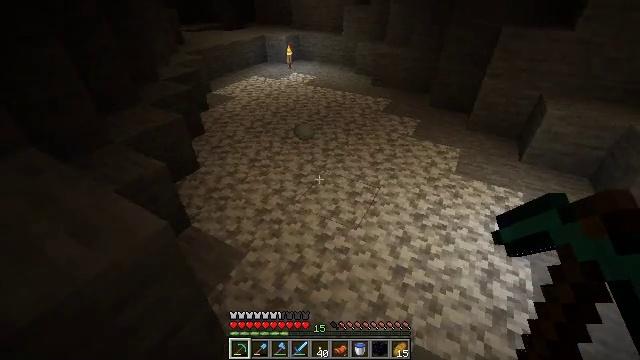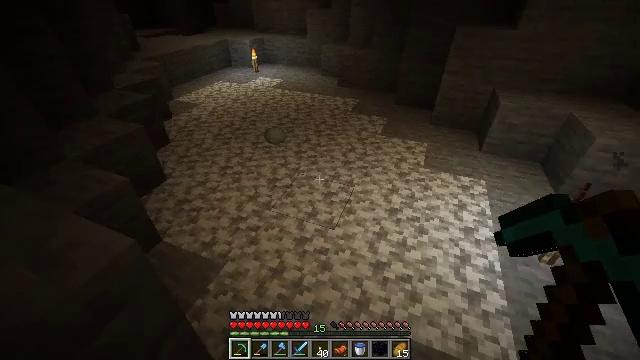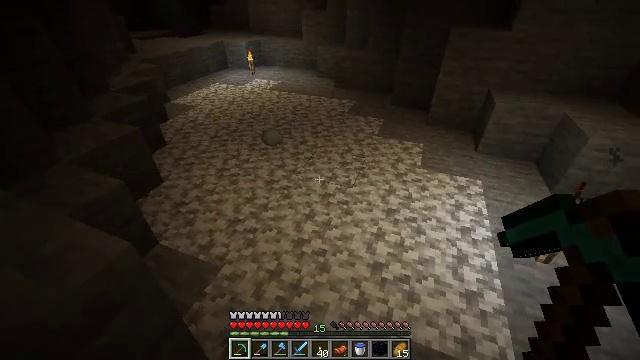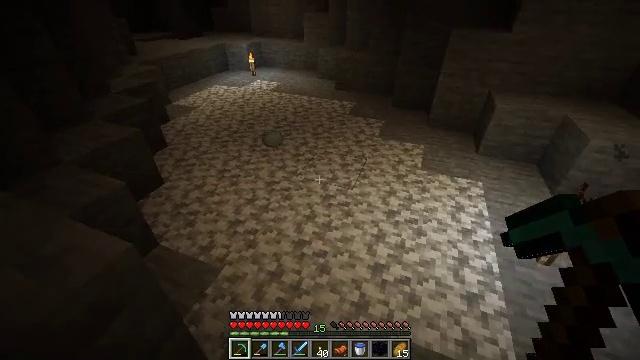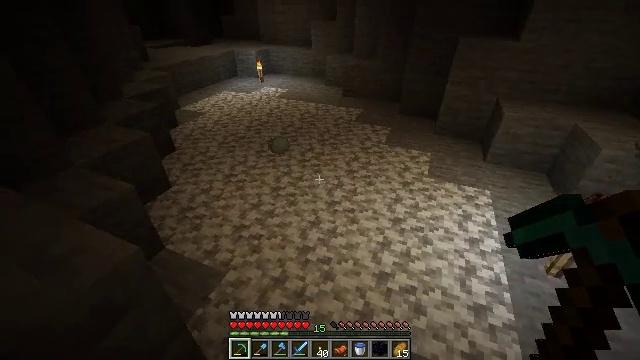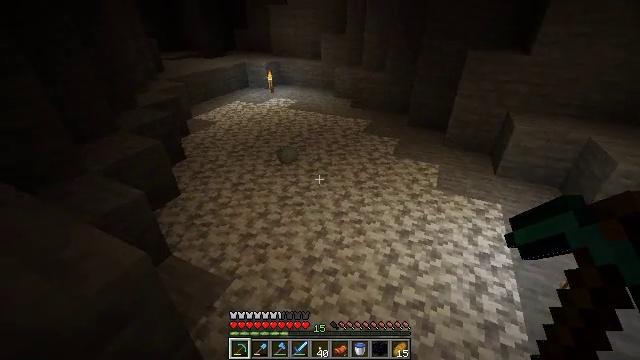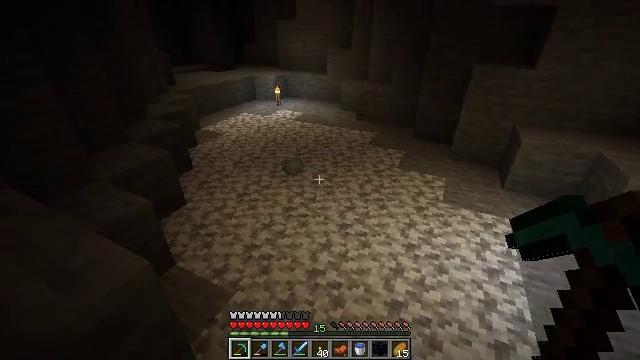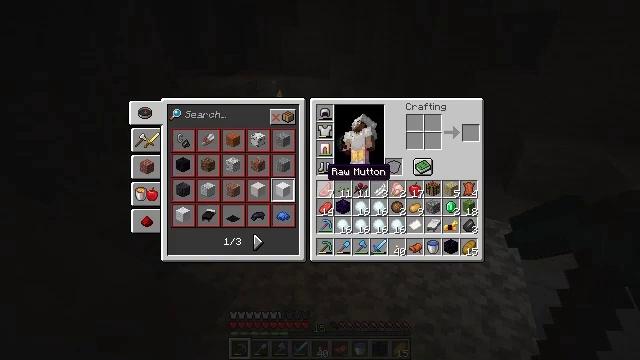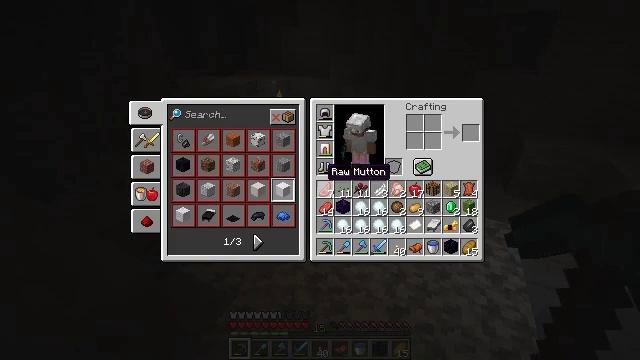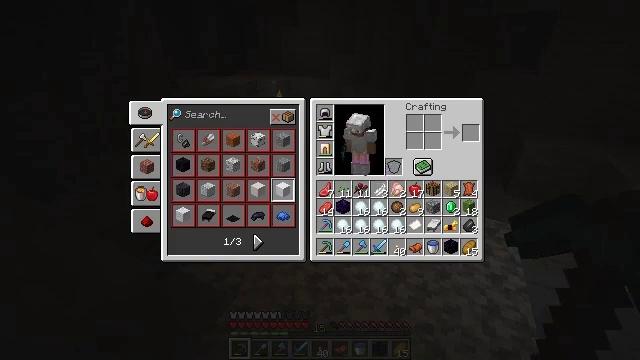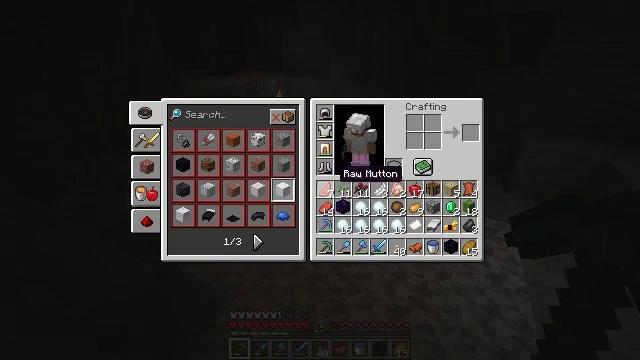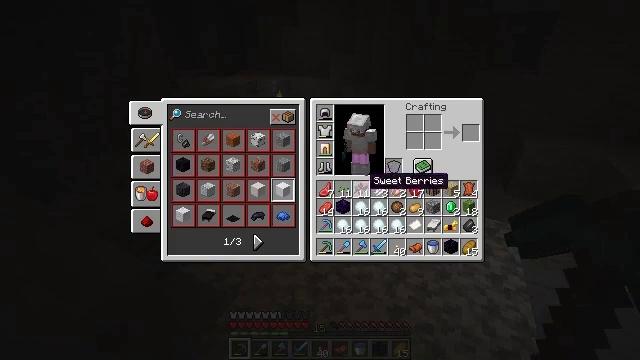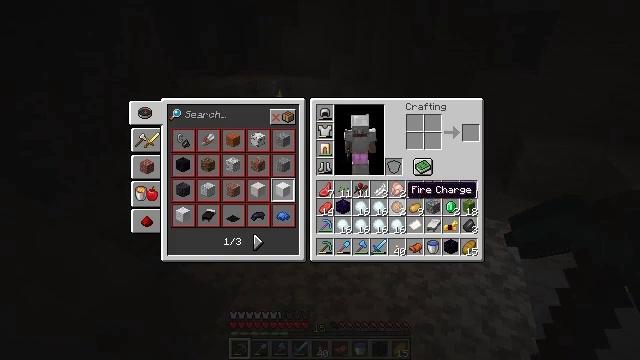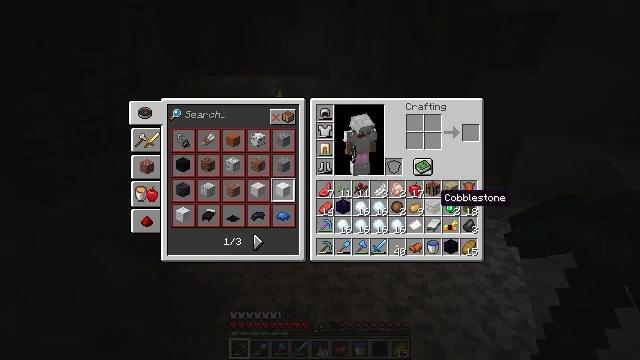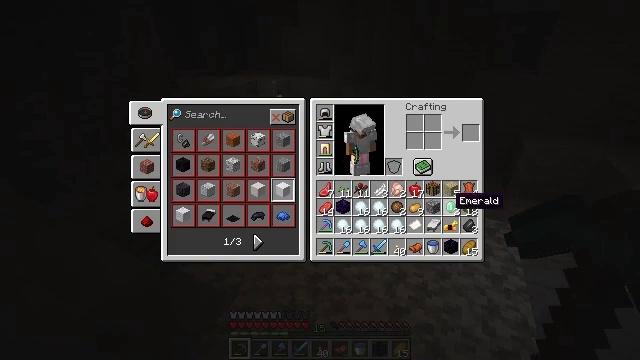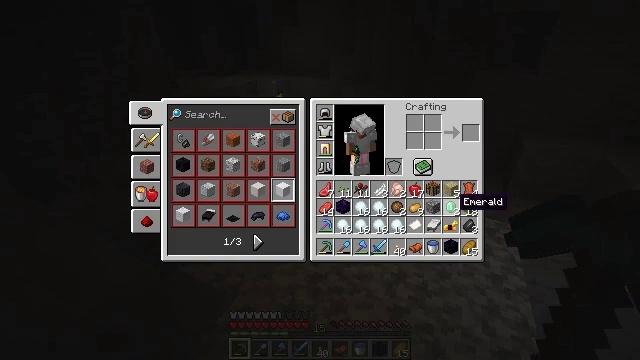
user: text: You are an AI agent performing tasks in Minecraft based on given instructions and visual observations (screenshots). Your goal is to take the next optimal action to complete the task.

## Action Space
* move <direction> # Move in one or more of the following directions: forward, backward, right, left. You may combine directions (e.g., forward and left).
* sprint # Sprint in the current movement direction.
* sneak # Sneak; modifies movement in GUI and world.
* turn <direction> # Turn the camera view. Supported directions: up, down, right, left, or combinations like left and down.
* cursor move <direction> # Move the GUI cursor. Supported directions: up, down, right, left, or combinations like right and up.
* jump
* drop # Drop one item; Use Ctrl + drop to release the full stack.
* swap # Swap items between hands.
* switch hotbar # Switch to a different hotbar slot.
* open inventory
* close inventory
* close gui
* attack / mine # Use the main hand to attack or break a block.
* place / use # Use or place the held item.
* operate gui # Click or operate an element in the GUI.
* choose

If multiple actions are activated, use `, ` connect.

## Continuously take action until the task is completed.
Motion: motion action
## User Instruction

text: Remove a cobblestone from the inventory.
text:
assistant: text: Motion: turn right
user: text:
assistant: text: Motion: no_op
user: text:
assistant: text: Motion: no_op
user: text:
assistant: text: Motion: turn left and up
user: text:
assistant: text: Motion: turn left and up
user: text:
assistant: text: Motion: turn left and up
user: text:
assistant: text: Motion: open inventory
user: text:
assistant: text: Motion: open inventory
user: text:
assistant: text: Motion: open inventory
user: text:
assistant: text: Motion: cursor move right, open inventory
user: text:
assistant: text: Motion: cursor move right and down
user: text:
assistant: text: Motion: cursor move right and down
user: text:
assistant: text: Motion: cursor move right and down
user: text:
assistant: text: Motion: cursor move right
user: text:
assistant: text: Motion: no_op
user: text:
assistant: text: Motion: no_op
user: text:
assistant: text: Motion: no_op
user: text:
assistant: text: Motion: no_op
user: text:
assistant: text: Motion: no_op
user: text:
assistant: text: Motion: no_op
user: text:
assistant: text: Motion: no_op
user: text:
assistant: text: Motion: cursor move left
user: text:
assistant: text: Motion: no_op
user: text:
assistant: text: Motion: no_op
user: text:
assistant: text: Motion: operate gui
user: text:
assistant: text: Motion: operate gui
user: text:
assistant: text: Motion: cursor move up
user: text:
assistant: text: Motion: cursor move right and up
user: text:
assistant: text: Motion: cursor move right and up
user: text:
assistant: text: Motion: cursor move right and up